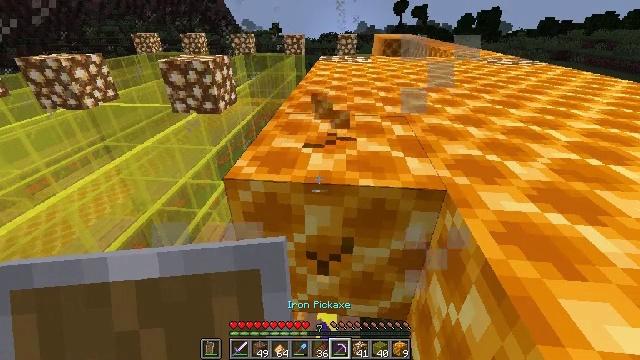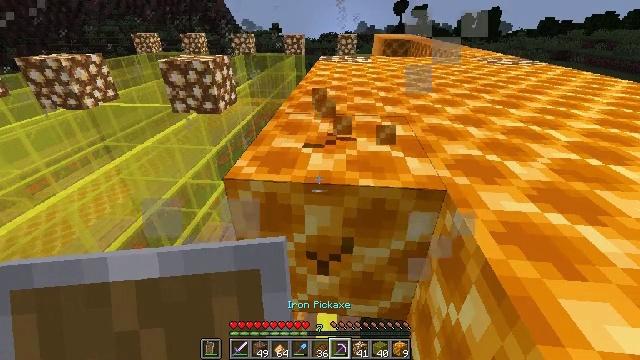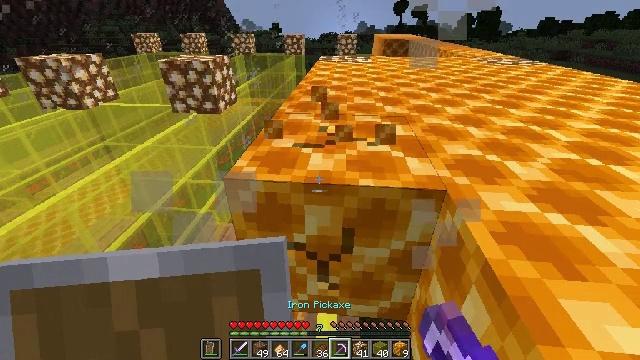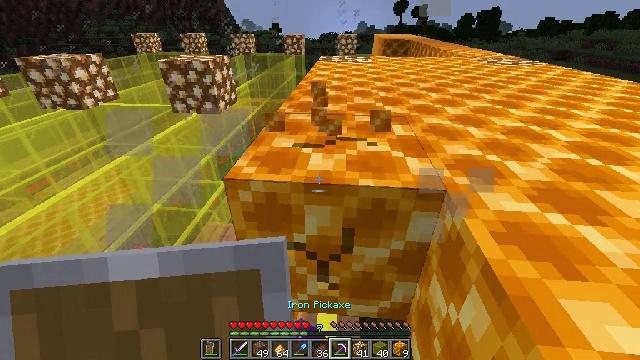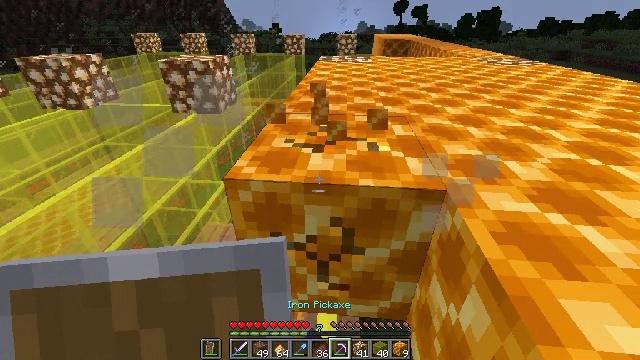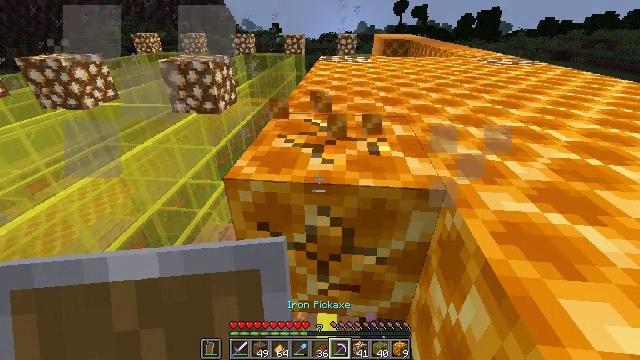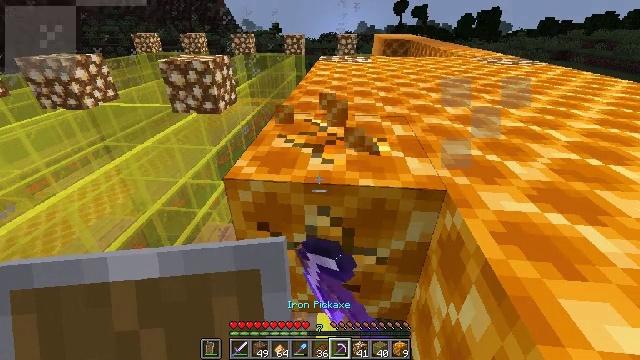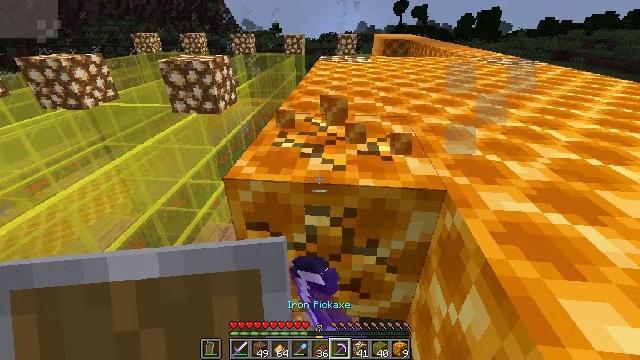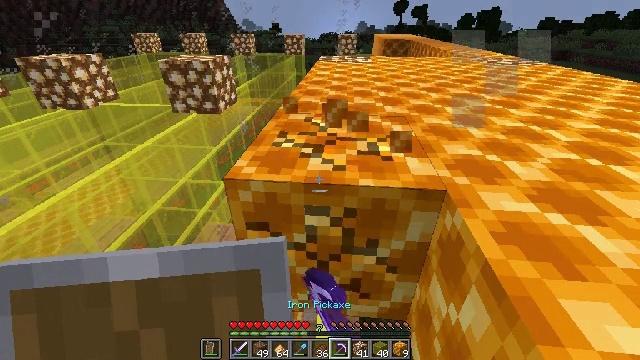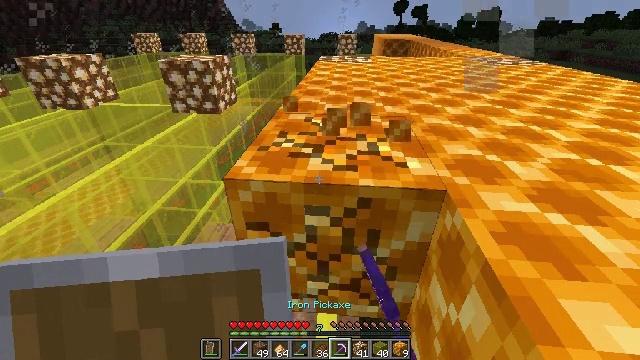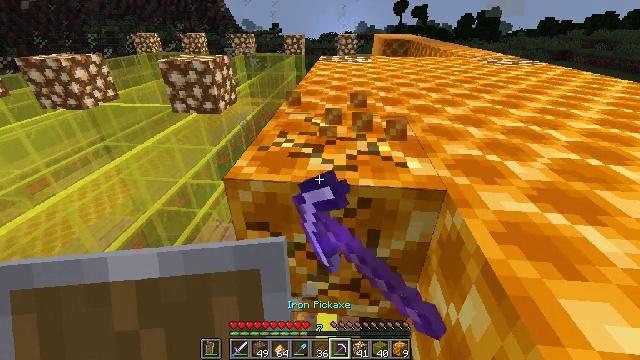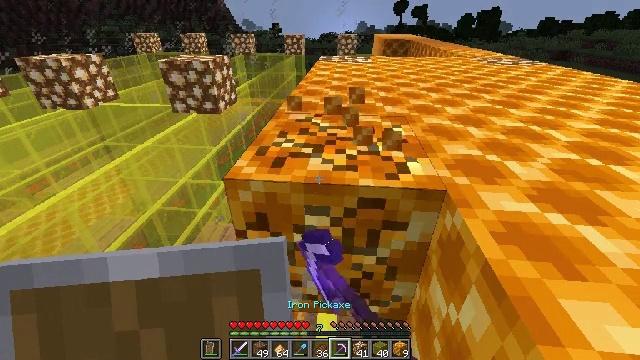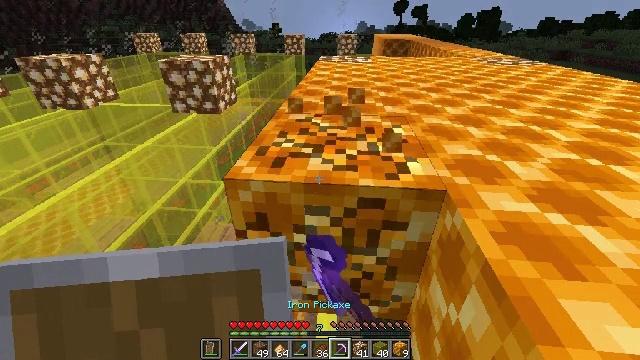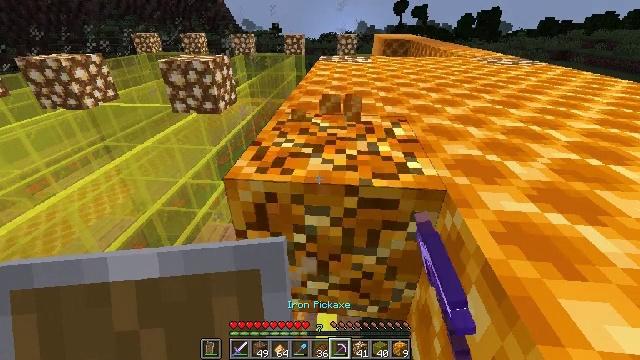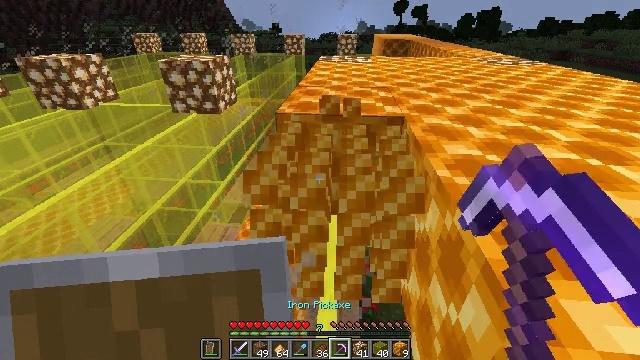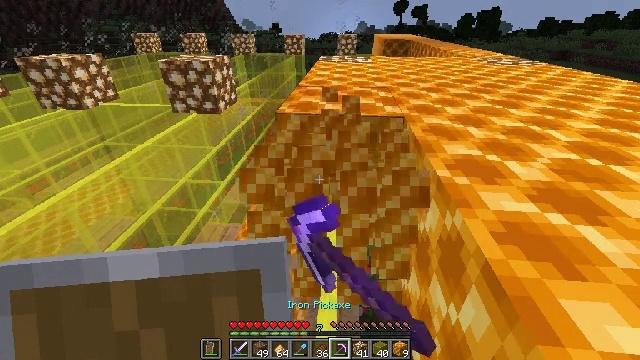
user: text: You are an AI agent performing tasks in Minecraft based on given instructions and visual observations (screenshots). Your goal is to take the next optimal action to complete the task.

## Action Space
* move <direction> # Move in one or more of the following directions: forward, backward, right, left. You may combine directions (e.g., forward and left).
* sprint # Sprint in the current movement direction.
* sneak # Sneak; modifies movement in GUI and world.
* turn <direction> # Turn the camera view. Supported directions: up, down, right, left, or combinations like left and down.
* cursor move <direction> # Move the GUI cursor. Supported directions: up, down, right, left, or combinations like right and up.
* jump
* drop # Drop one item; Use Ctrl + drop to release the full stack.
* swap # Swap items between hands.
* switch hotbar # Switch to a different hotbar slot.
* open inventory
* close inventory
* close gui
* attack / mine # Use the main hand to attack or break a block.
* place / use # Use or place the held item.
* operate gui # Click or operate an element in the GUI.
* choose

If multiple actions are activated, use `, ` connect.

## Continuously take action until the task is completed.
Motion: motion action
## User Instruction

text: Retrieve a honeycomb block from its placement.
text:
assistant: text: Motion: attack / mine
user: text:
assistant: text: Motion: attack / mine
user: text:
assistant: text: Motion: attack / mine
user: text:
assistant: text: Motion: attack / mine
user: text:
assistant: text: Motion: attack / mine
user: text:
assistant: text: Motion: attack / mine
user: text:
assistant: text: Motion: attack / mine
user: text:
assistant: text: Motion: attack / mine
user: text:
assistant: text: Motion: attack / mine
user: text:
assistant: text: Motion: attack / mine
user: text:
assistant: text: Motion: attack / mine
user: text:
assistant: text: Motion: attack / mine
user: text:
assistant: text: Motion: attack / mine
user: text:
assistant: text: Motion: attack / mine
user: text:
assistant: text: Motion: no_op
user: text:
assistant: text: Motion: no_op
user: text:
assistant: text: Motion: no_op
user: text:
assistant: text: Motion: no_op
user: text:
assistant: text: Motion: no_op